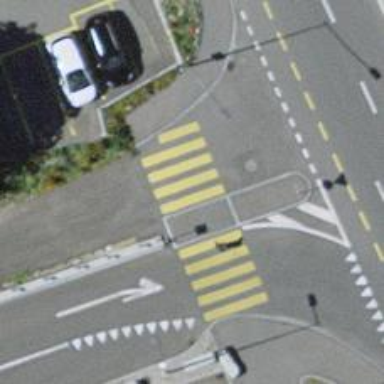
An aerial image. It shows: Uncontrolled zebra crossing with zebra markings.